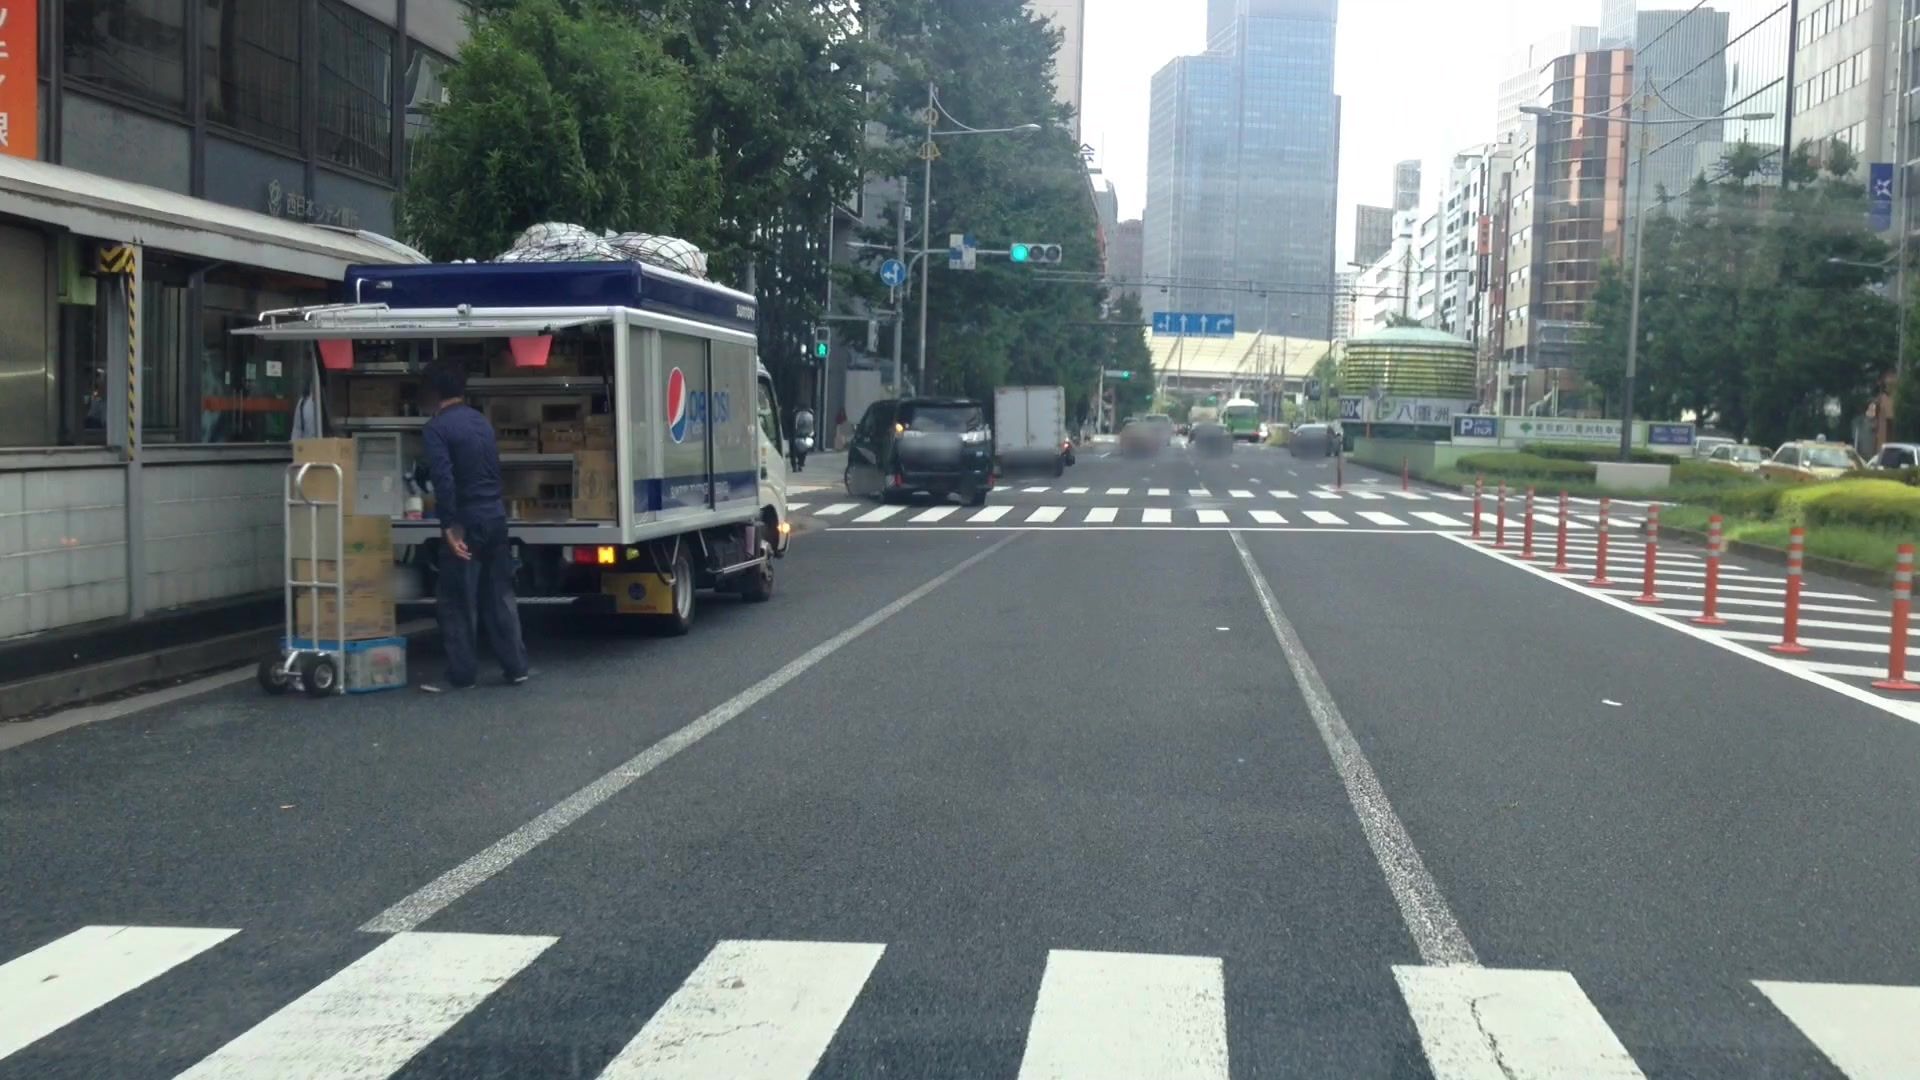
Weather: clear
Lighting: day
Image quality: good
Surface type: driving surface
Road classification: footway
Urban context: urban centre
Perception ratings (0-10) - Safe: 5.78, Lively: 6.33, Beautiful: 1.91, Boring: 0.99, Depressing: 6, Wealthy: 5.52